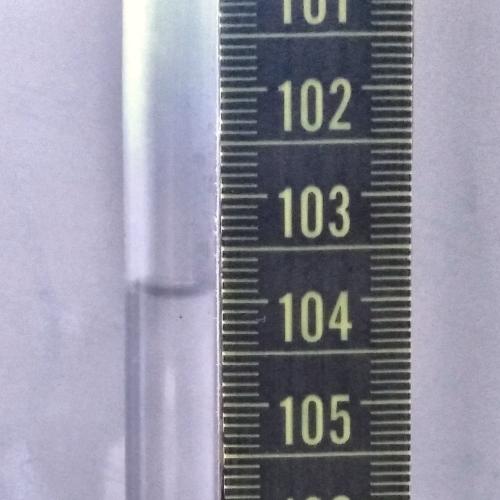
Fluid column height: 103.9 cm